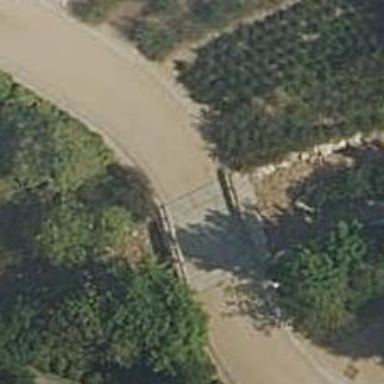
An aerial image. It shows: Footway road on concrete bridge.